Aerial crown-view tile of a tropical tree (Barro Colorado Island, Panama), acquired 20241014:
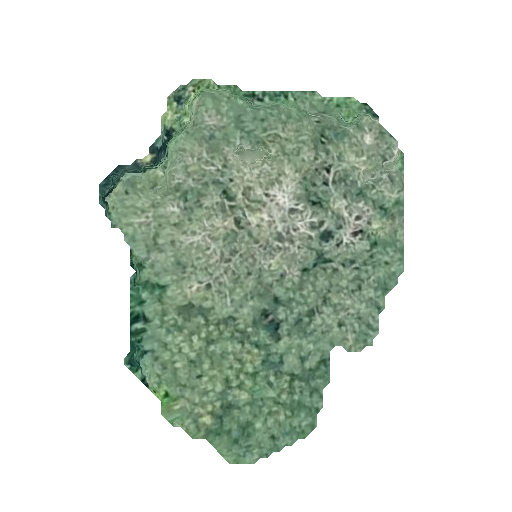
Species: Tabebuia rosea
GBIF accepted scientific name: Tabebuia rosea
Crown area: 128.85 m²